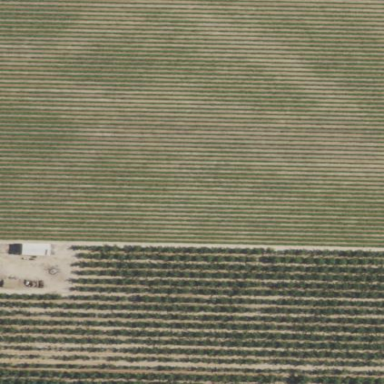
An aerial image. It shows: Vineyard growing grapes.